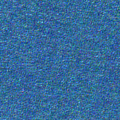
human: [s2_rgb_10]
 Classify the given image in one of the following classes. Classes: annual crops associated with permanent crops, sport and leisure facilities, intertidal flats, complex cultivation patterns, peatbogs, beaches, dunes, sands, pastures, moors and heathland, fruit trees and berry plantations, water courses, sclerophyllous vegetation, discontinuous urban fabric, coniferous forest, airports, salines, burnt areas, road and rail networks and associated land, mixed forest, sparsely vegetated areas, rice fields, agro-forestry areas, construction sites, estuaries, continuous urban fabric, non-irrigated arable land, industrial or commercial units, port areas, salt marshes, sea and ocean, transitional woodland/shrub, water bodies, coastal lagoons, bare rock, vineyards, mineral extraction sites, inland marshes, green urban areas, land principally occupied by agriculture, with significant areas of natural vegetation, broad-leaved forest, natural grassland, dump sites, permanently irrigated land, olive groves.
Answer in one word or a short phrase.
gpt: sea and ocean